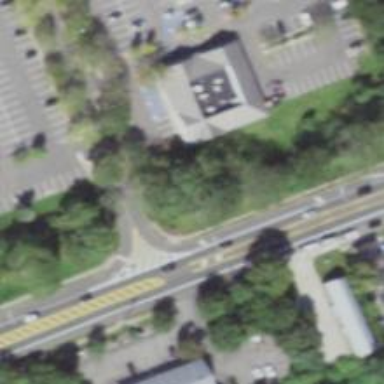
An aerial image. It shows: Unmarked crossing on footway.